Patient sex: F
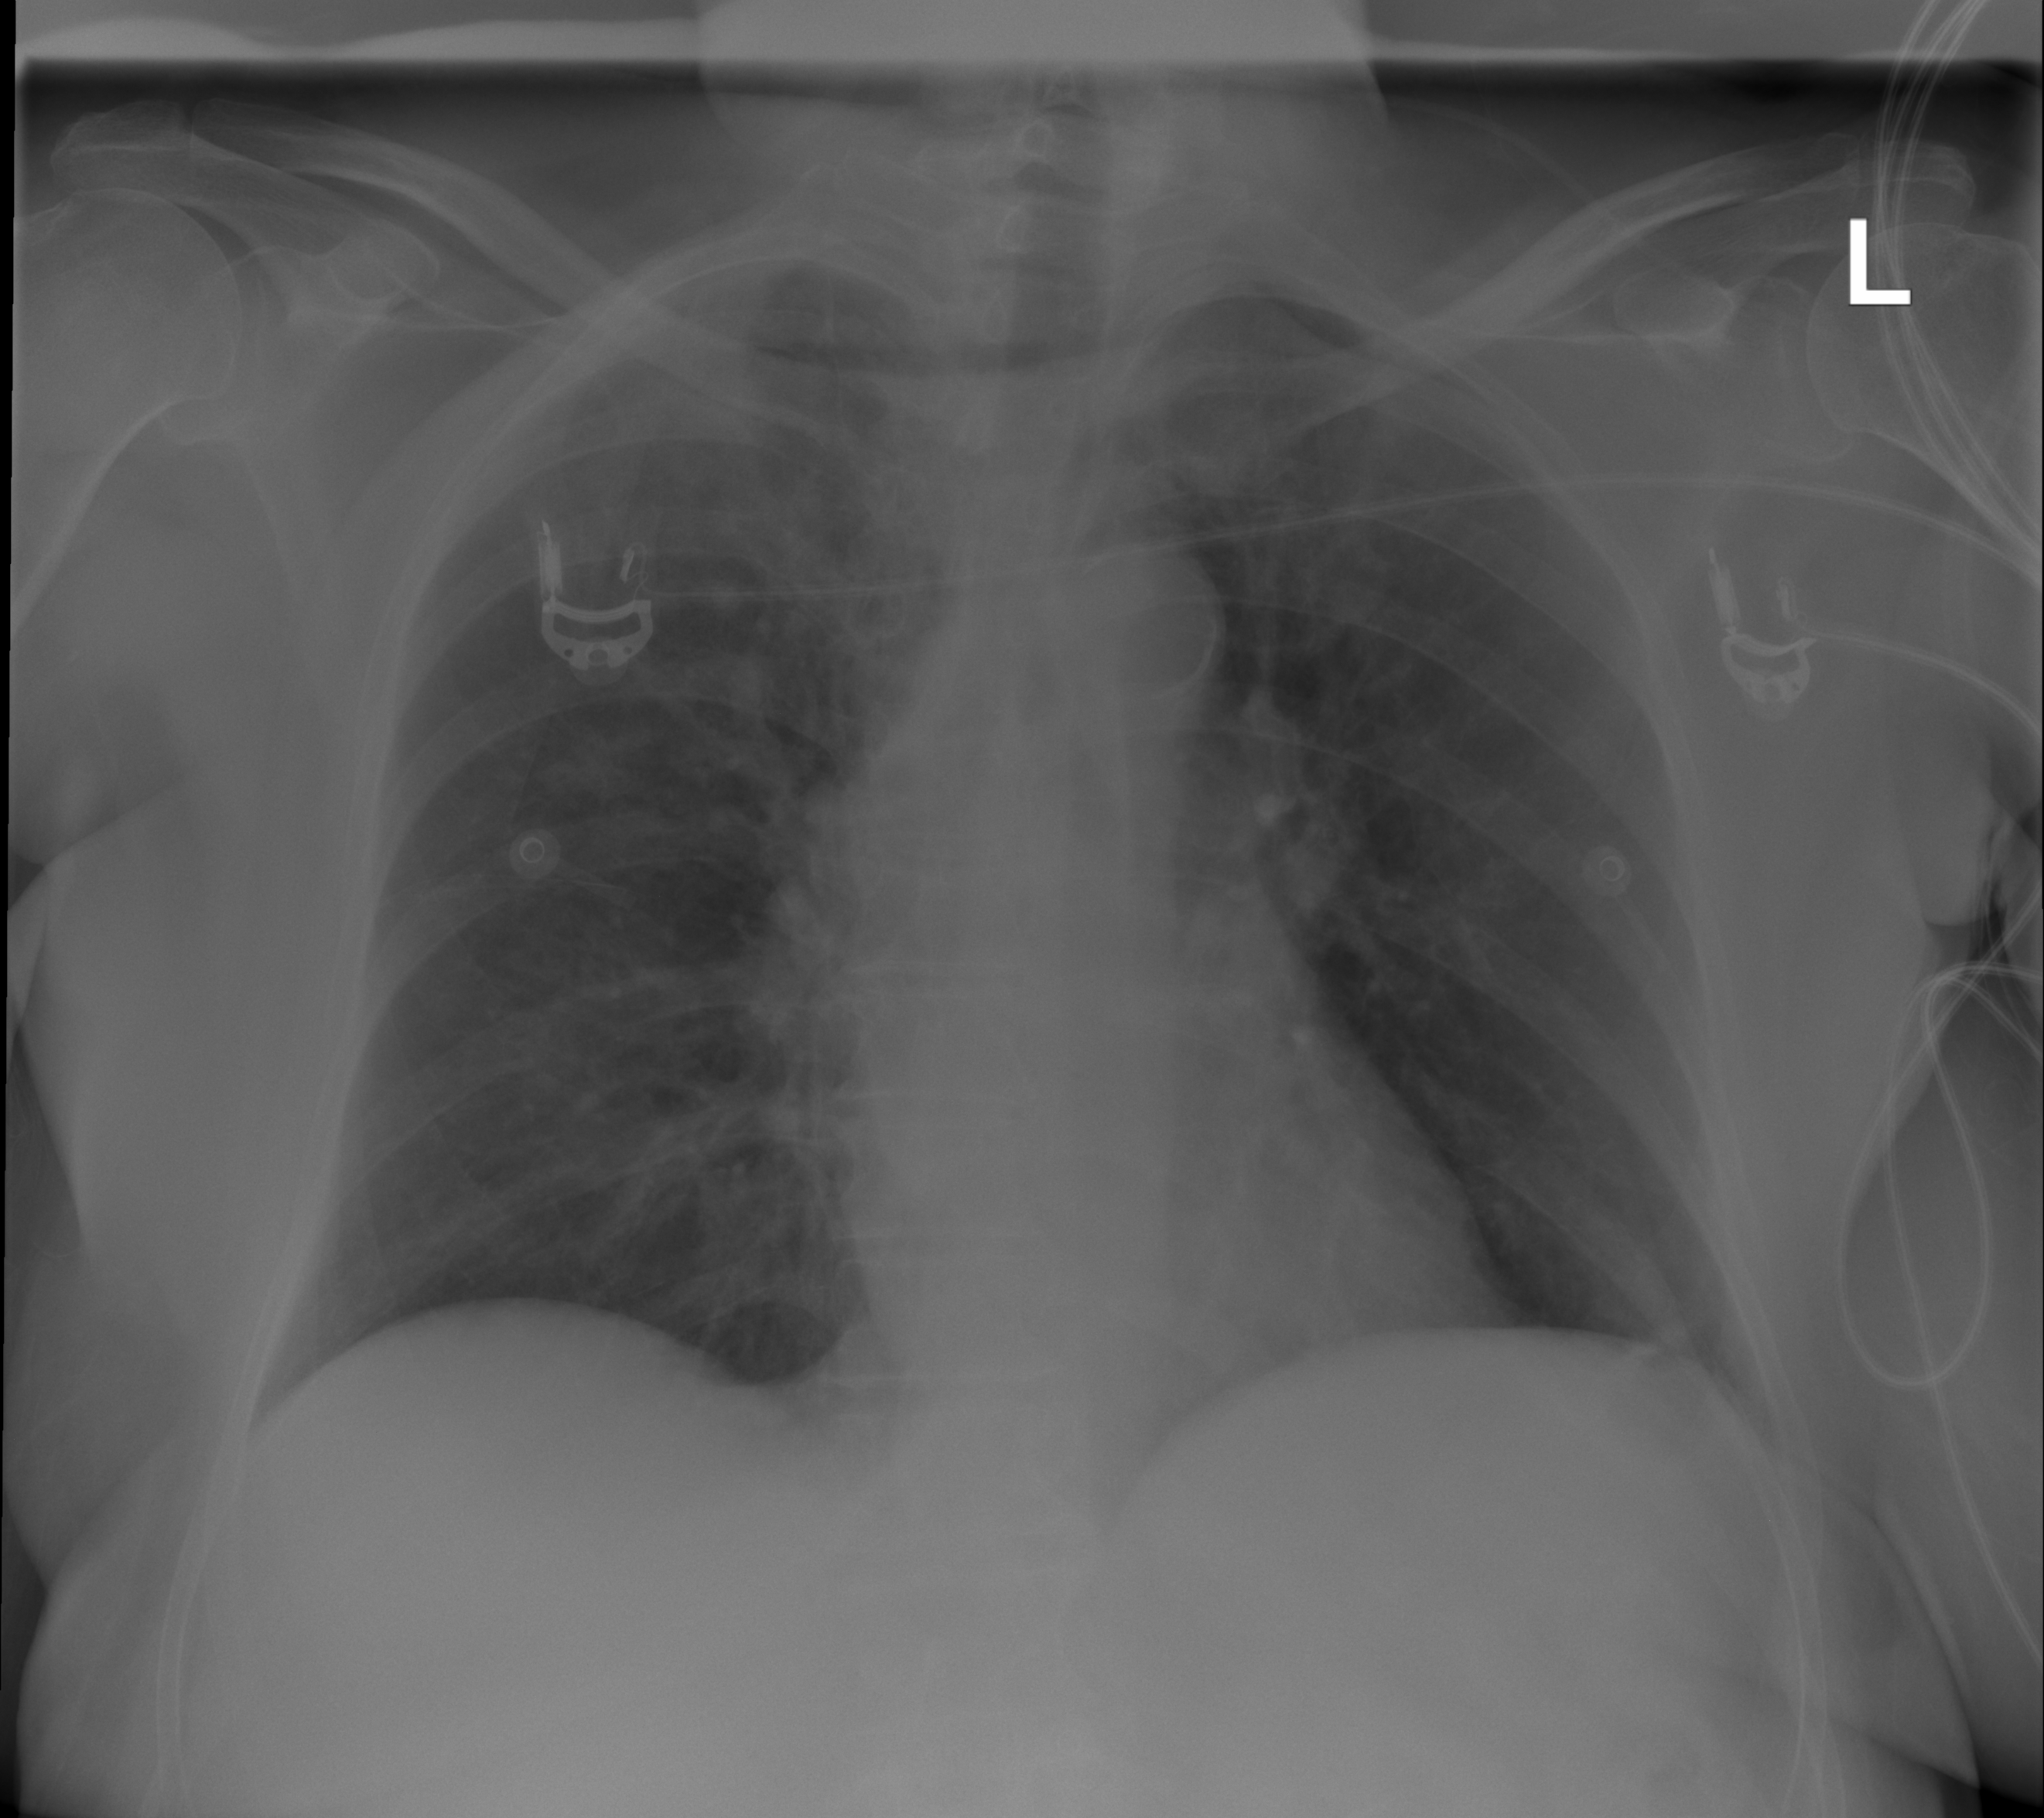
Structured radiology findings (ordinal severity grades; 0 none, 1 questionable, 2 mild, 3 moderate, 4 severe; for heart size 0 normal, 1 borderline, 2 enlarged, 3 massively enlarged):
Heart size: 0
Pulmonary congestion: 1
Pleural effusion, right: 0
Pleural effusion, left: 0
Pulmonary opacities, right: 0
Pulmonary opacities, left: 0
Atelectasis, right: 0
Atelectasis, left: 1